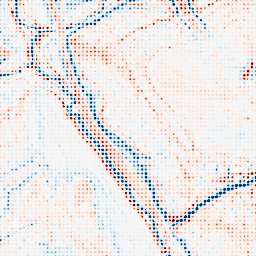
Category: edge_preserving
Decomposition family: guided
Decomposition parameters: radius: 4
eps: 0.001
Upsampling method: sinc_hamming
Upsampling parameters: scale: 8
kernel_size: 4
Upsampling scale: 8